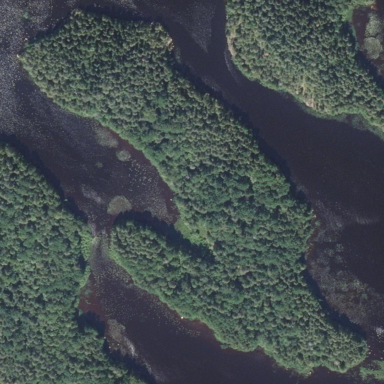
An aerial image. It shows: Island covered with woodland.